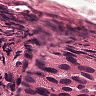
Metastatic tissue present: yes